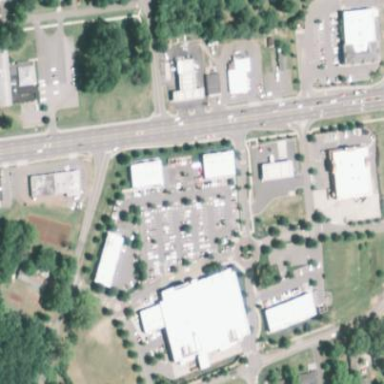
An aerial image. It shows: Retail area.